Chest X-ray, PA view. Patient: 52 years old, sex M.
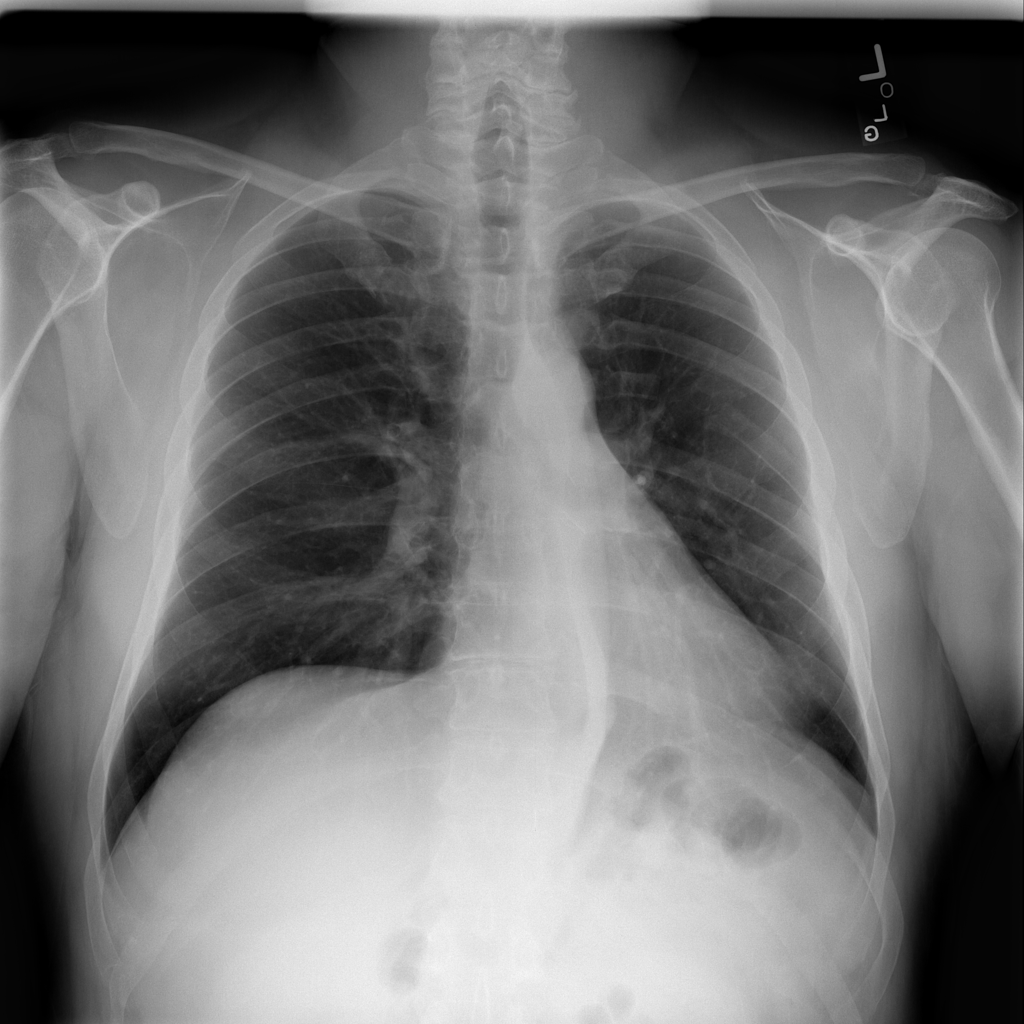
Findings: No Finding